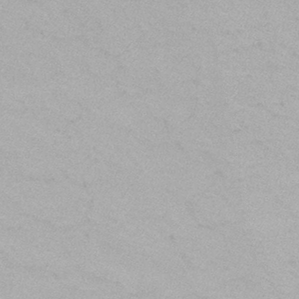
Label: frost